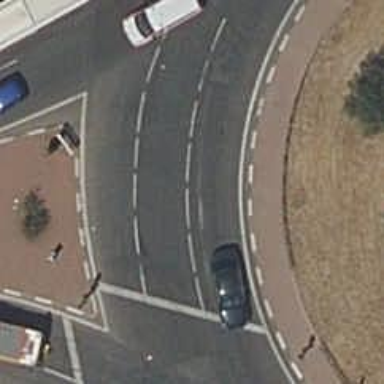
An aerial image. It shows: Roundabout at primary highway.